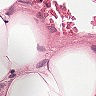
Metastatic tissue present: no